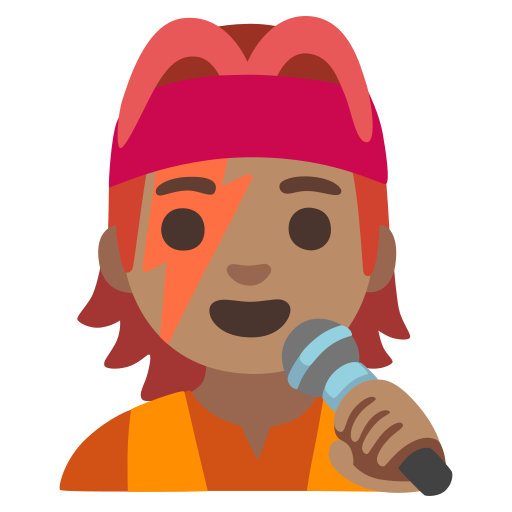
Emoji: 🧑🏽‍🎤